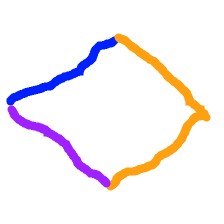
Shape: rhombus